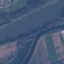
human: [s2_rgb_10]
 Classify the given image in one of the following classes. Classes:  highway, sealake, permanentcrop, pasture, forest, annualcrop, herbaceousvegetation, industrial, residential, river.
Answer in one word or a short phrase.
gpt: River